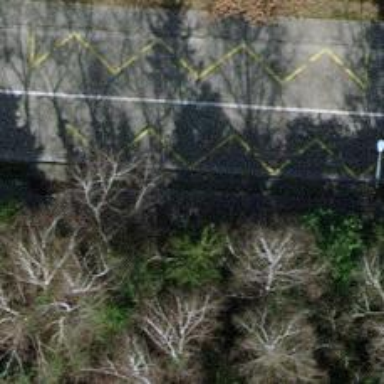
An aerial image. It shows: Bus stop along the road.